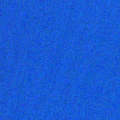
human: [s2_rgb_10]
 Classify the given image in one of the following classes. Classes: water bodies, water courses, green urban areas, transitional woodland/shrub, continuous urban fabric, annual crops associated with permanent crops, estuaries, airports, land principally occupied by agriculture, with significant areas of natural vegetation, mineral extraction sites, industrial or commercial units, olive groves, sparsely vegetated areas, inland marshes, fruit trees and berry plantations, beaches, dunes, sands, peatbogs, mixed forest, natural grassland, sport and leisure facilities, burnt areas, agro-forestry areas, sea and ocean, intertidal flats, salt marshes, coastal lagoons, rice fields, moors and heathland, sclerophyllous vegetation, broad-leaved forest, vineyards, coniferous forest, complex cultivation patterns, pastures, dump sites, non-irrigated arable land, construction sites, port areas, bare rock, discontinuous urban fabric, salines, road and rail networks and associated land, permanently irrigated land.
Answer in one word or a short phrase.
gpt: sea and ocean